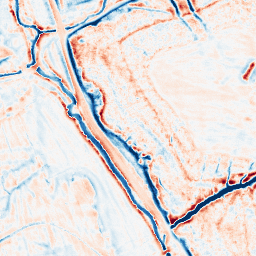
Category: edge_preserving
Decomposition family: bilateral
Decomposition parameters: d: 15
sigma_color: 150
sigma_space: 75
Upsampling method: lanczos
Upsampling parameters: scale: 4
Upsampling scale: 4